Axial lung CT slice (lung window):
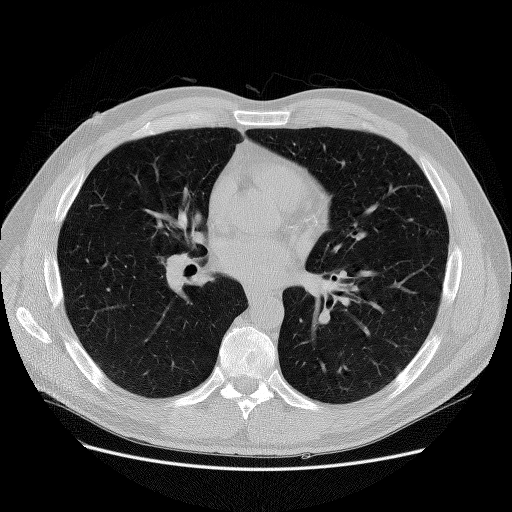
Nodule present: no